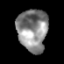
Tissue: prostate
Cell type: NK cells
Senescence score: 0.2479
Nuclear area (px): 1246
Mean DAPI intensity: 137.007